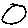
Label: circle